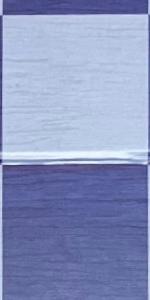
Label: Empty